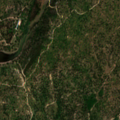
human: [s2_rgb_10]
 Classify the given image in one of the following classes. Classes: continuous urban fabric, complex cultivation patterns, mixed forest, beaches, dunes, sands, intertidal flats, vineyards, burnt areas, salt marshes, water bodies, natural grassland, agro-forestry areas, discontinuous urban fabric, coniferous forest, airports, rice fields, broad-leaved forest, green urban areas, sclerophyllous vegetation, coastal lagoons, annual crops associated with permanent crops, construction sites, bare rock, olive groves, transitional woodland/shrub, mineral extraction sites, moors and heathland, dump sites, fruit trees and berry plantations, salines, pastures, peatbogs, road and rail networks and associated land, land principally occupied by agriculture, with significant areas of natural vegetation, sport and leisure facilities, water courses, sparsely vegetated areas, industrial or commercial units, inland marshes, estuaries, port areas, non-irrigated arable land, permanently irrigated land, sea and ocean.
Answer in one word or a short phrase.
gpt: continuous urban fabric